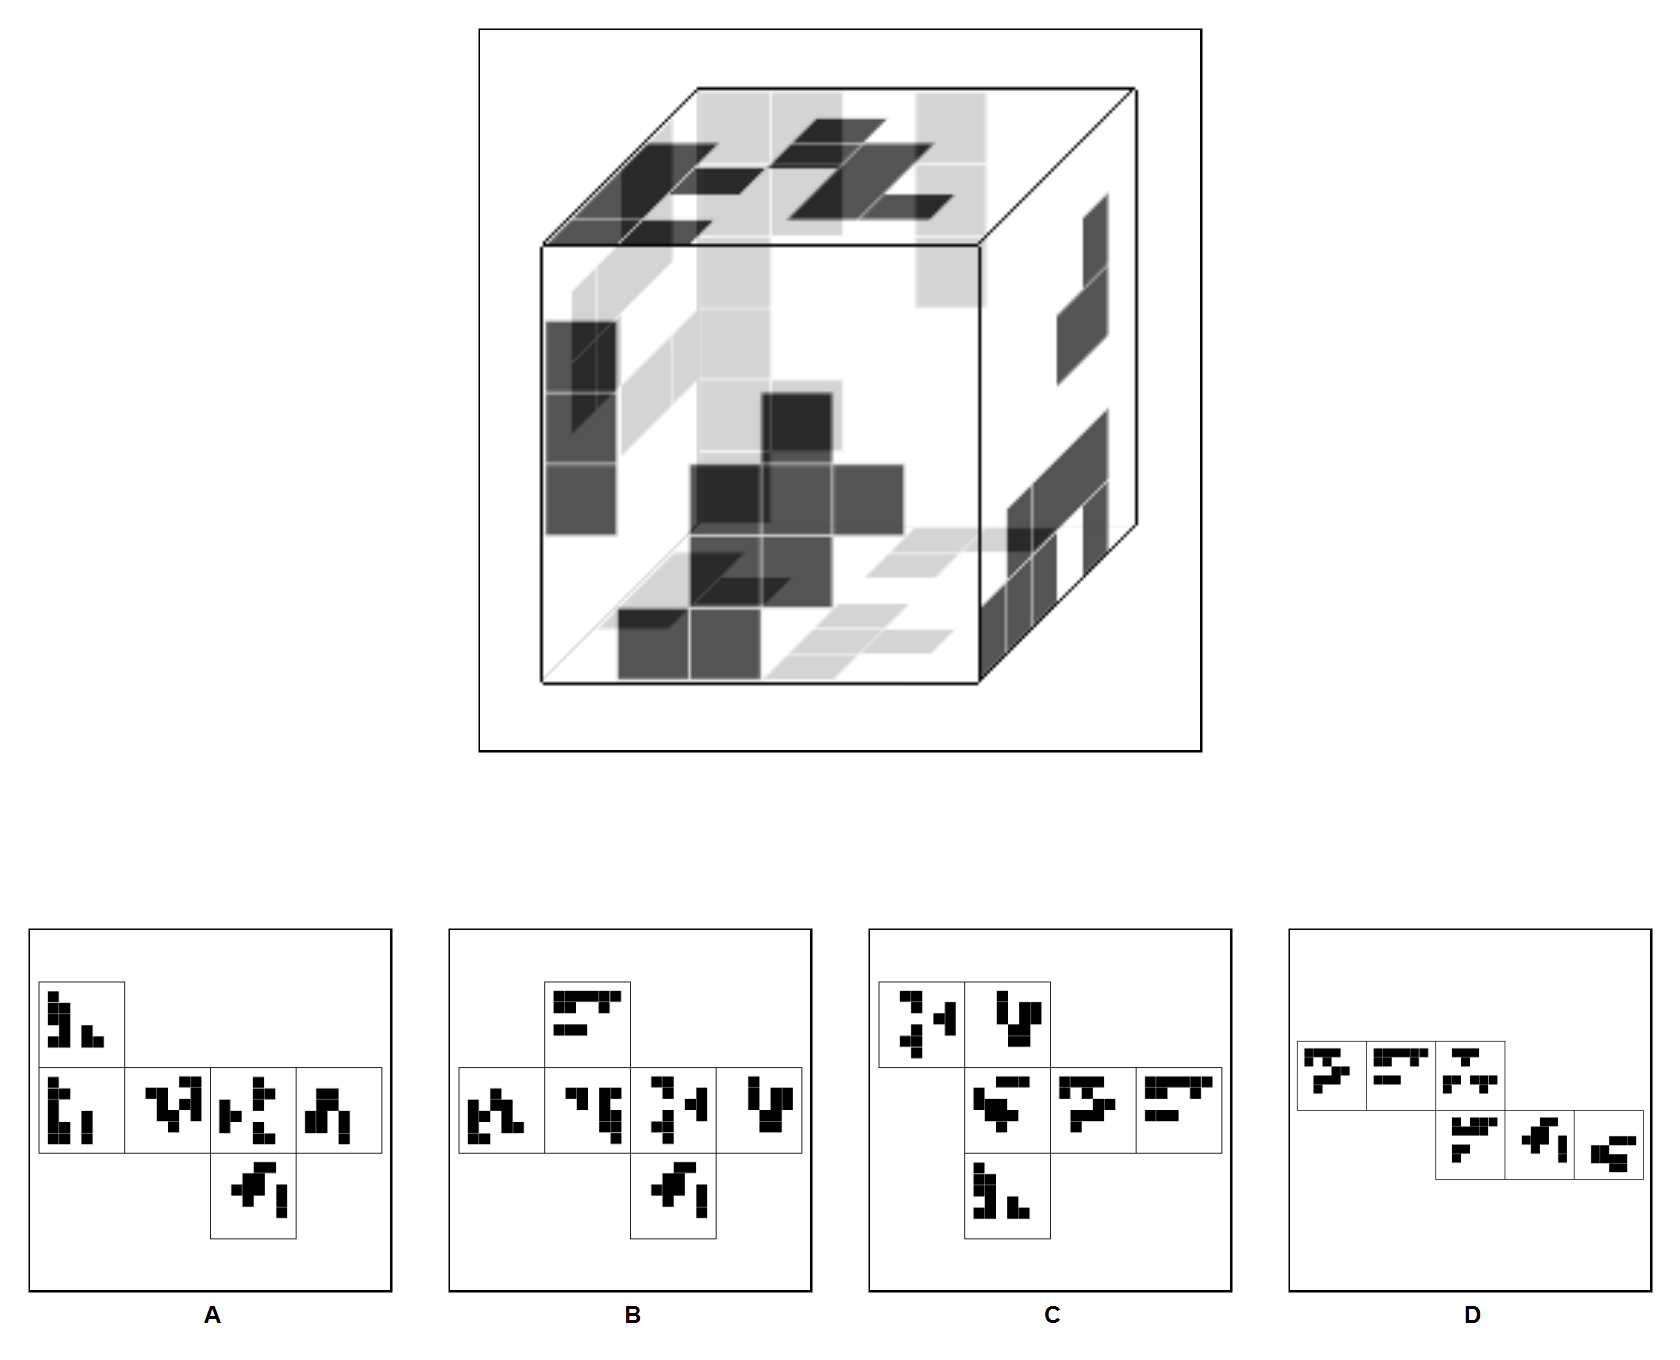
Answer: A